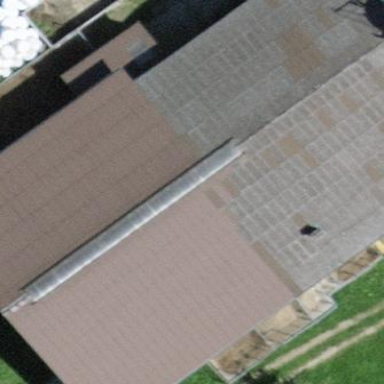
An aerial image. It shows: Rural barn.